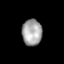
Tissue: skin
Cell type: Epithelial cells
Senescence score: 0.9347
Nuclear area (px): 512
Mean DAPI intensity: 165.42